Field crop: maize
Growth stage: 2
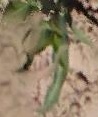
Species: maize